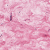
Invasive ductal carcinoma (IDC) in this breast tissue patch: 0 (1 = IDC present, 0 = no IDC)